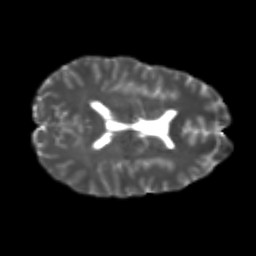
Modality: T2w
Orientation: axial
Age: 25
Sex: male
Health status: healthy
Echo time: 0.074 s